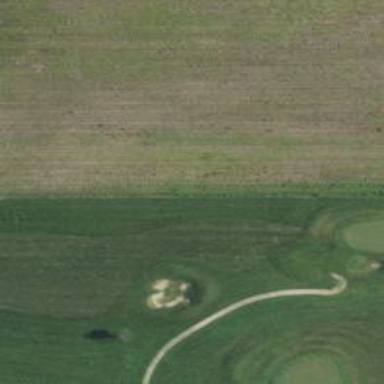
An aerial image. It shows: Golf hole.